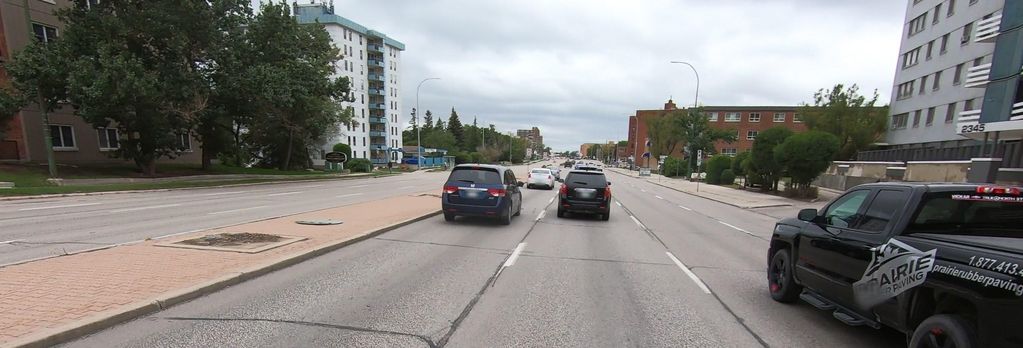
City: winnipeg